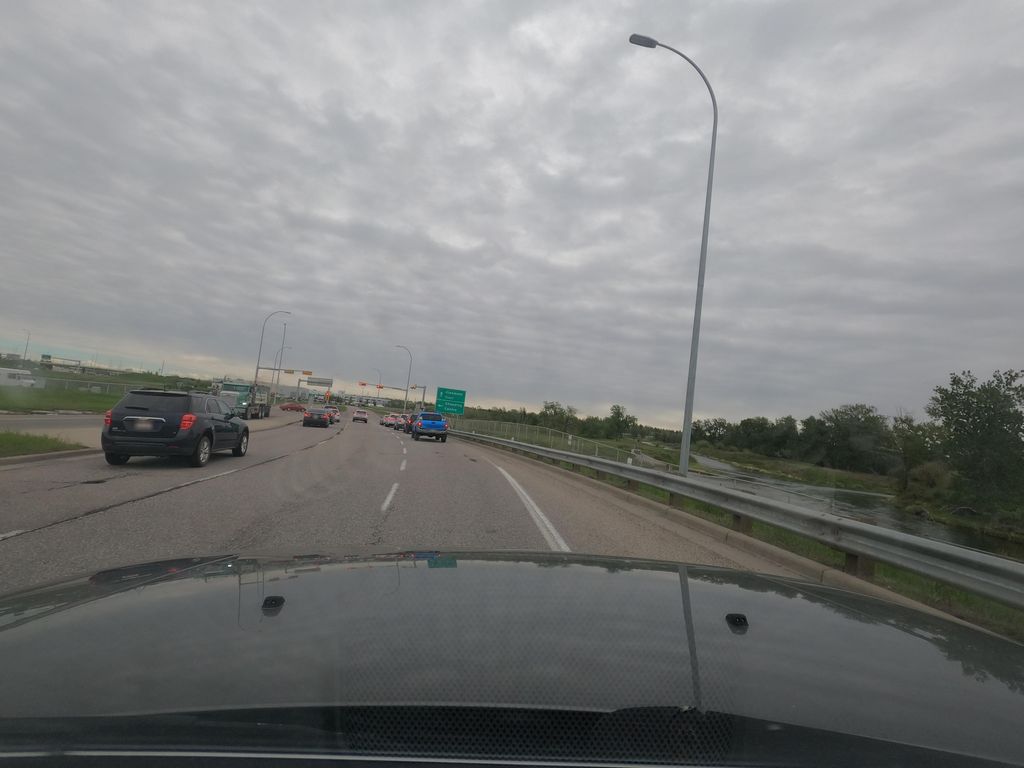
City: calgary